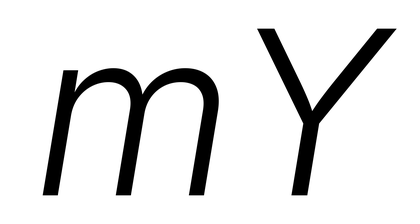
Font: Inter-Italic_Light_Italic